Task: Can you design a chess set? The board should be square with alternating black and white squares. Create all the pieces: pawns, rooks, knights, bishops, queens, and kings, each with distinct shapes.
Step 1776:
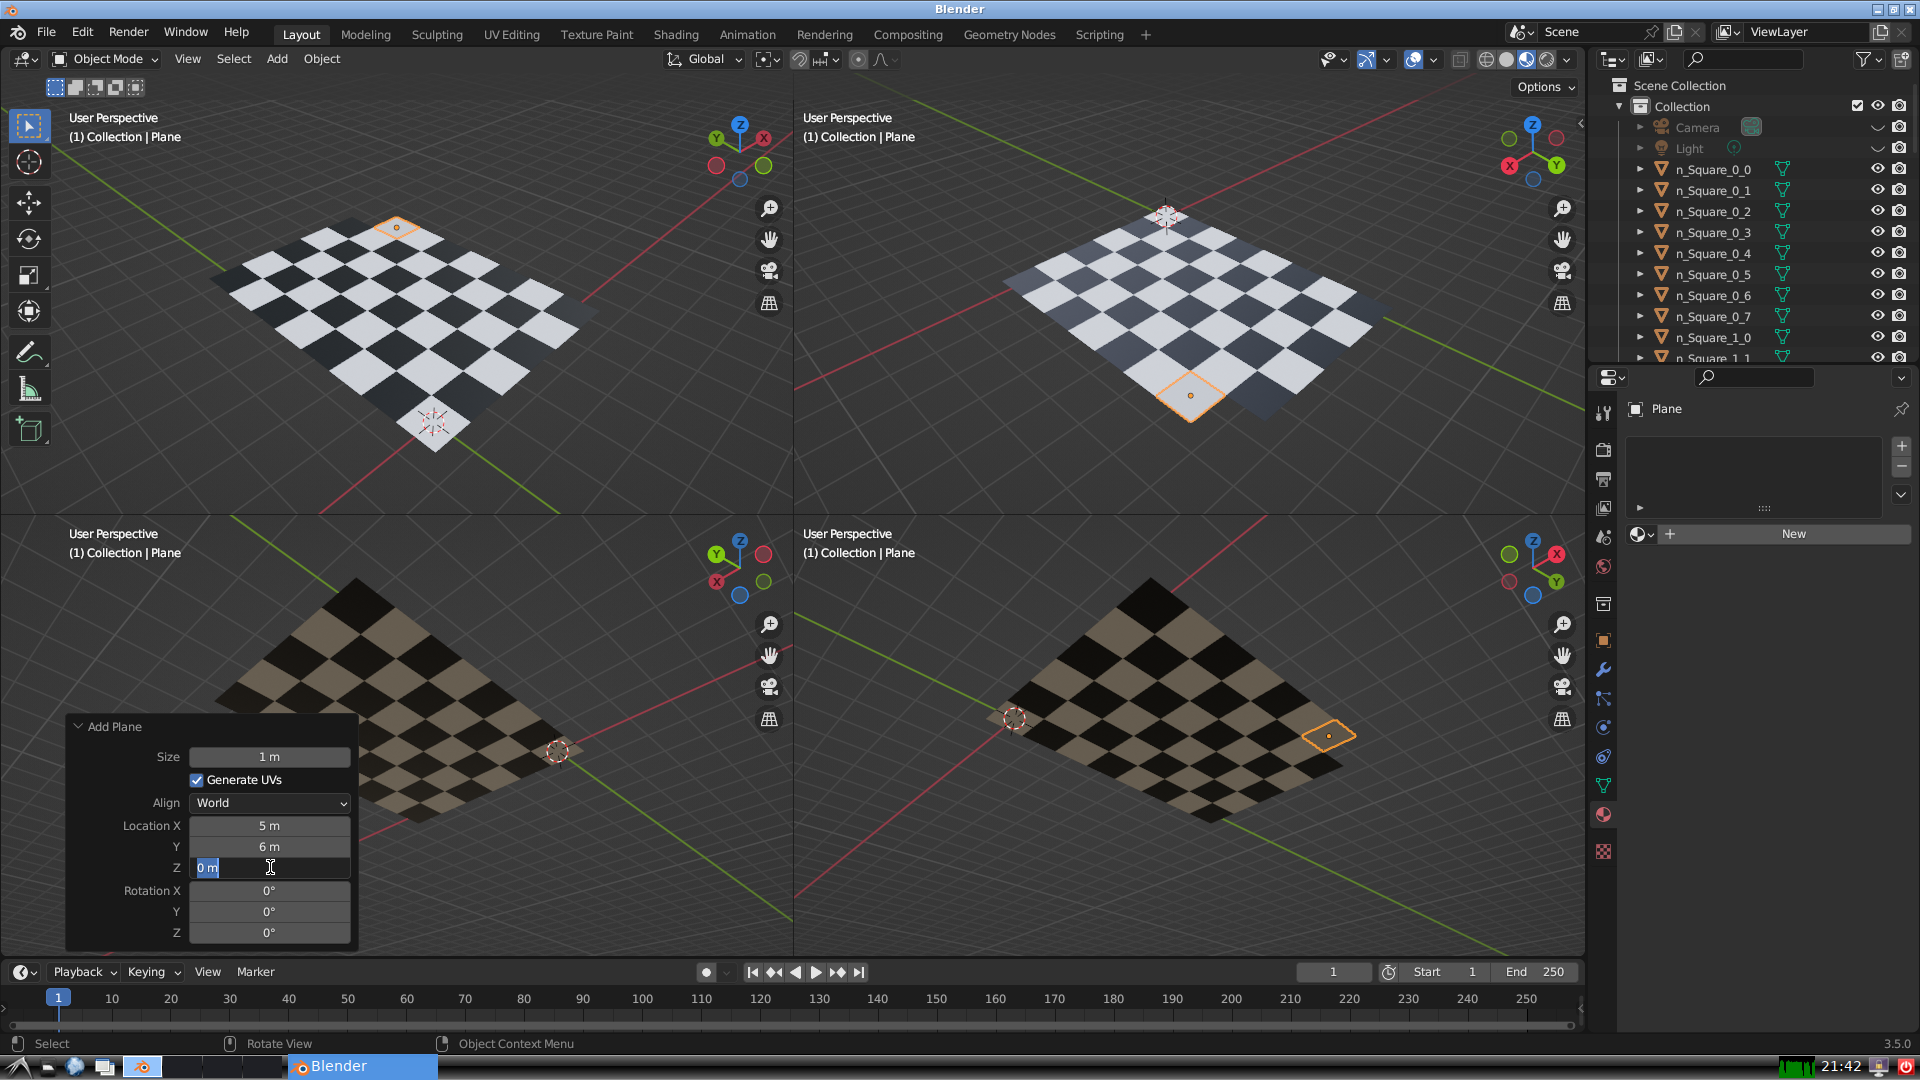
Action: input_text: 0.0